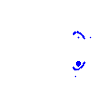
Particle: electron